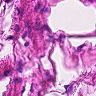
Metastatic tissue present: no